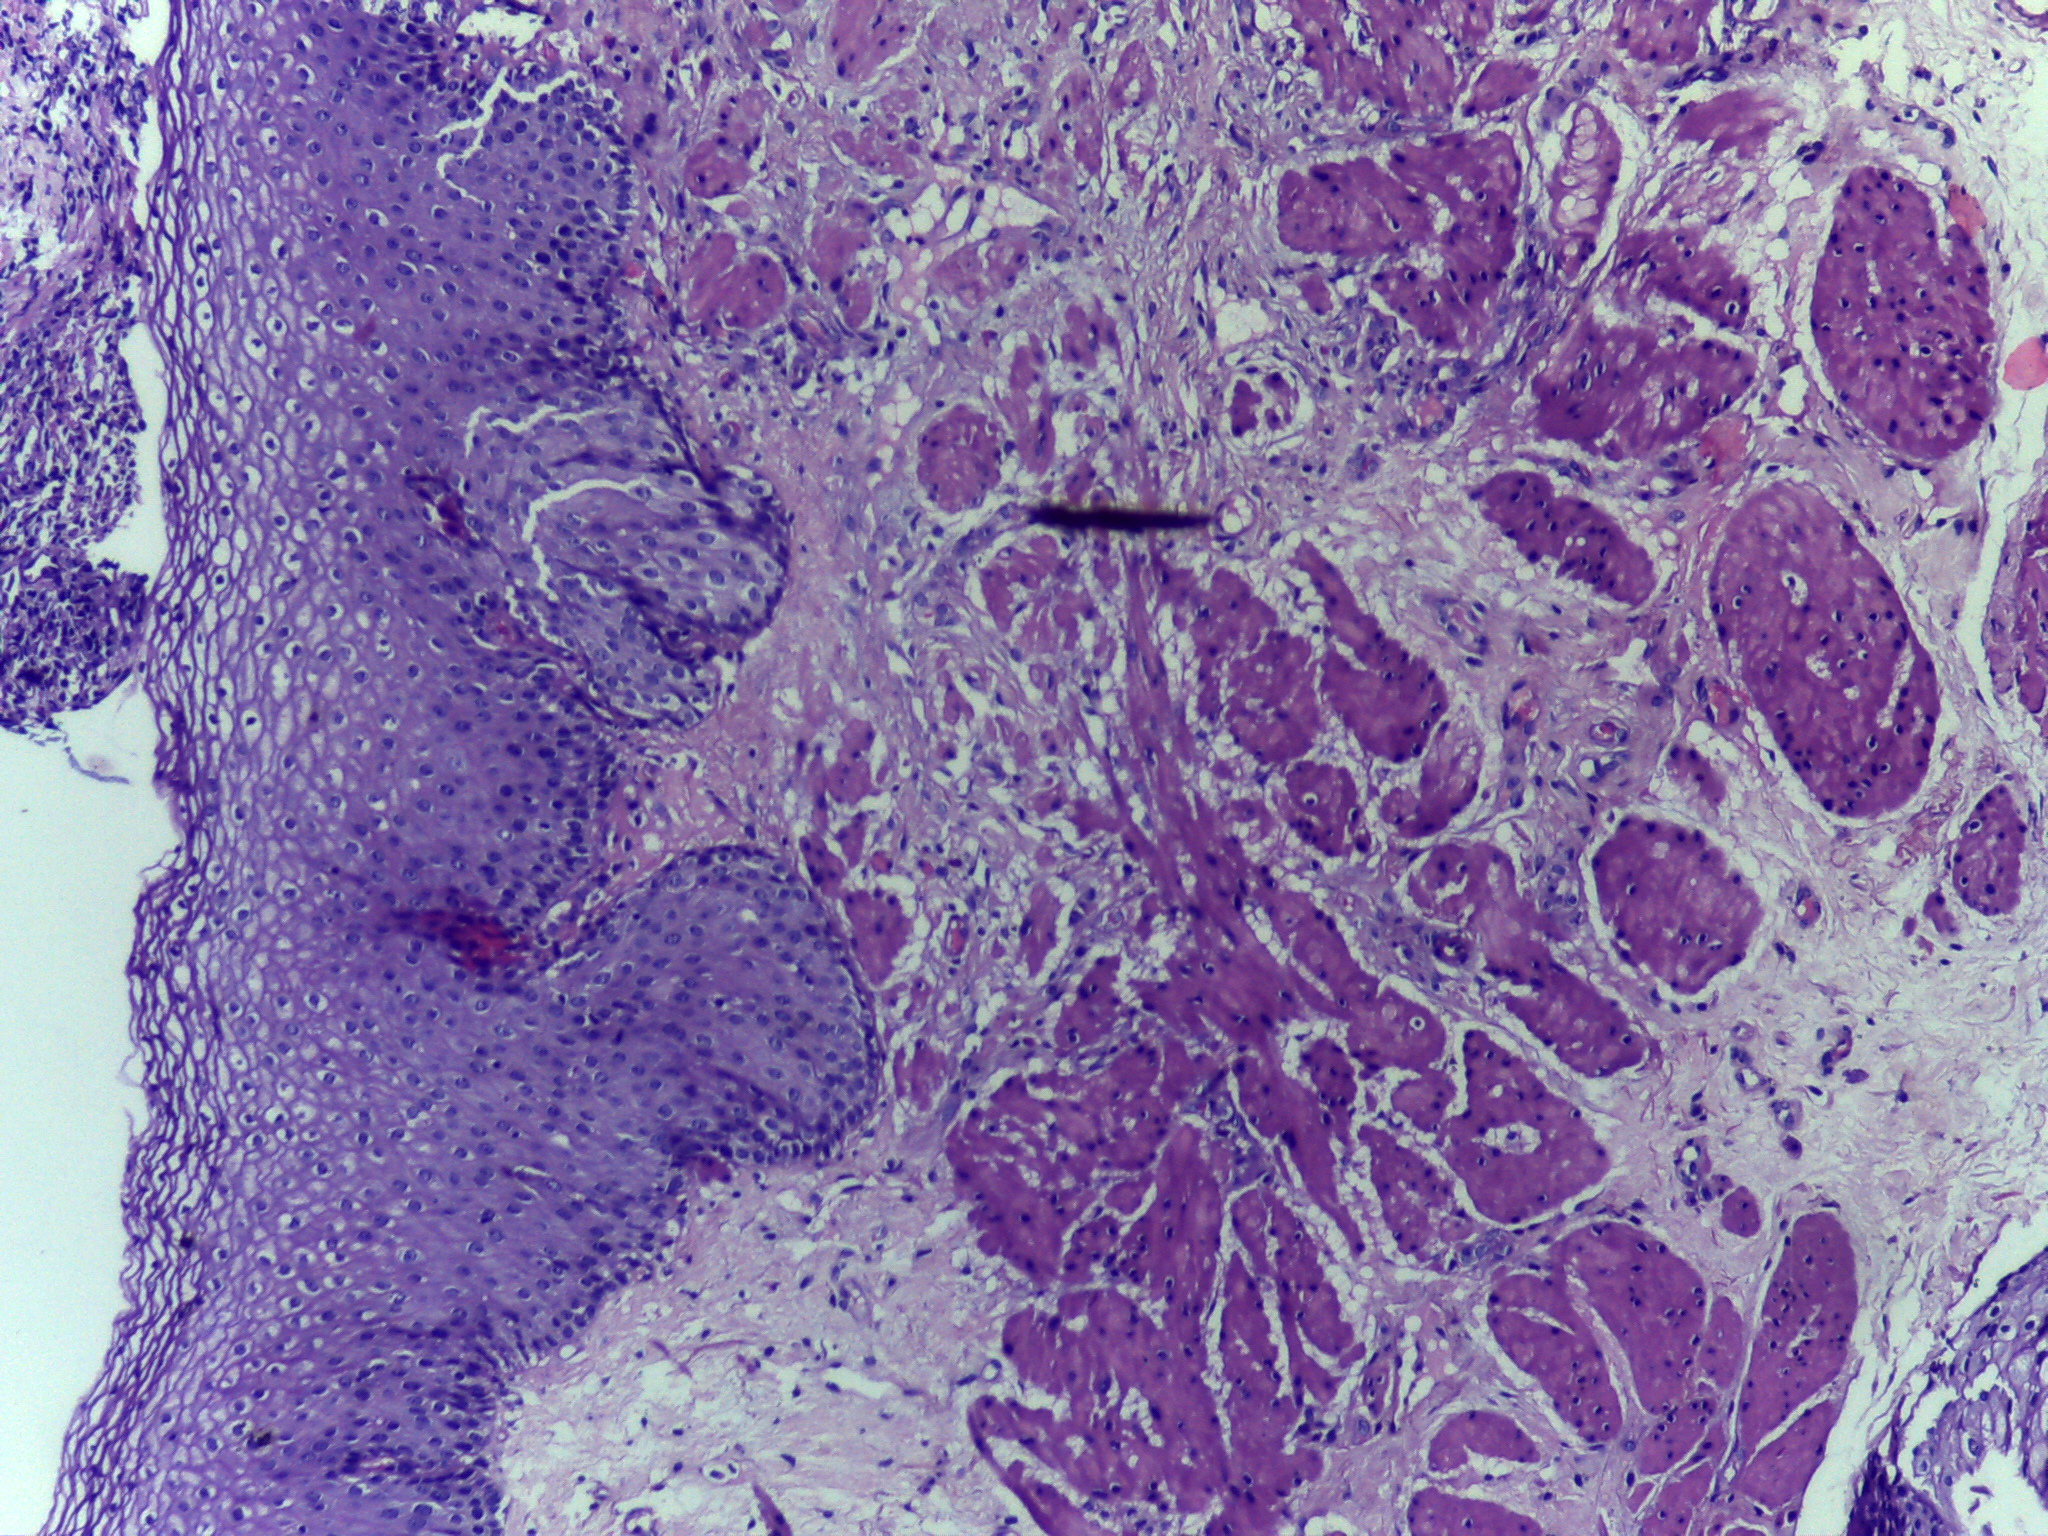
Diagnosis: Normal